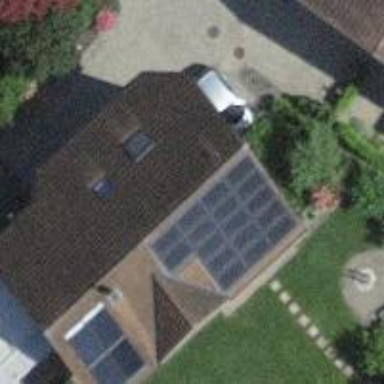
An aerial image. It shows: Solar photovoltaic panel generator.